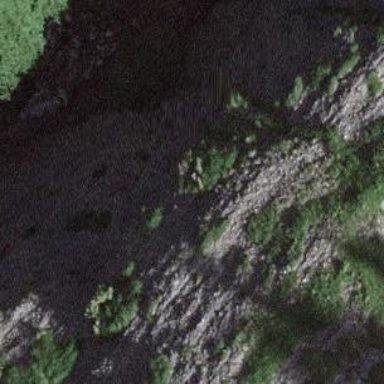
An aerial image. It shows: Cliff in nature.